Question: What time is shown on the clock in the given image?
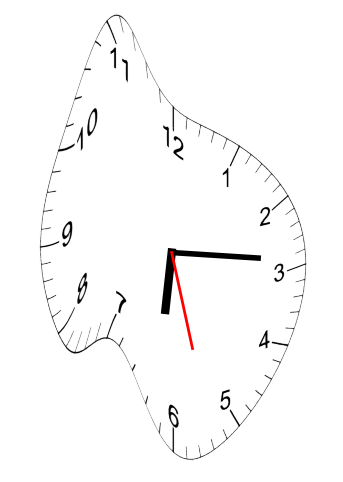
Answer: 06:14:27